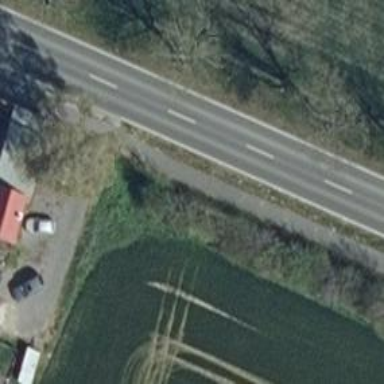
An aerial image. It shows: Asphalt footway.